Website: bh-photo
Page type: payment
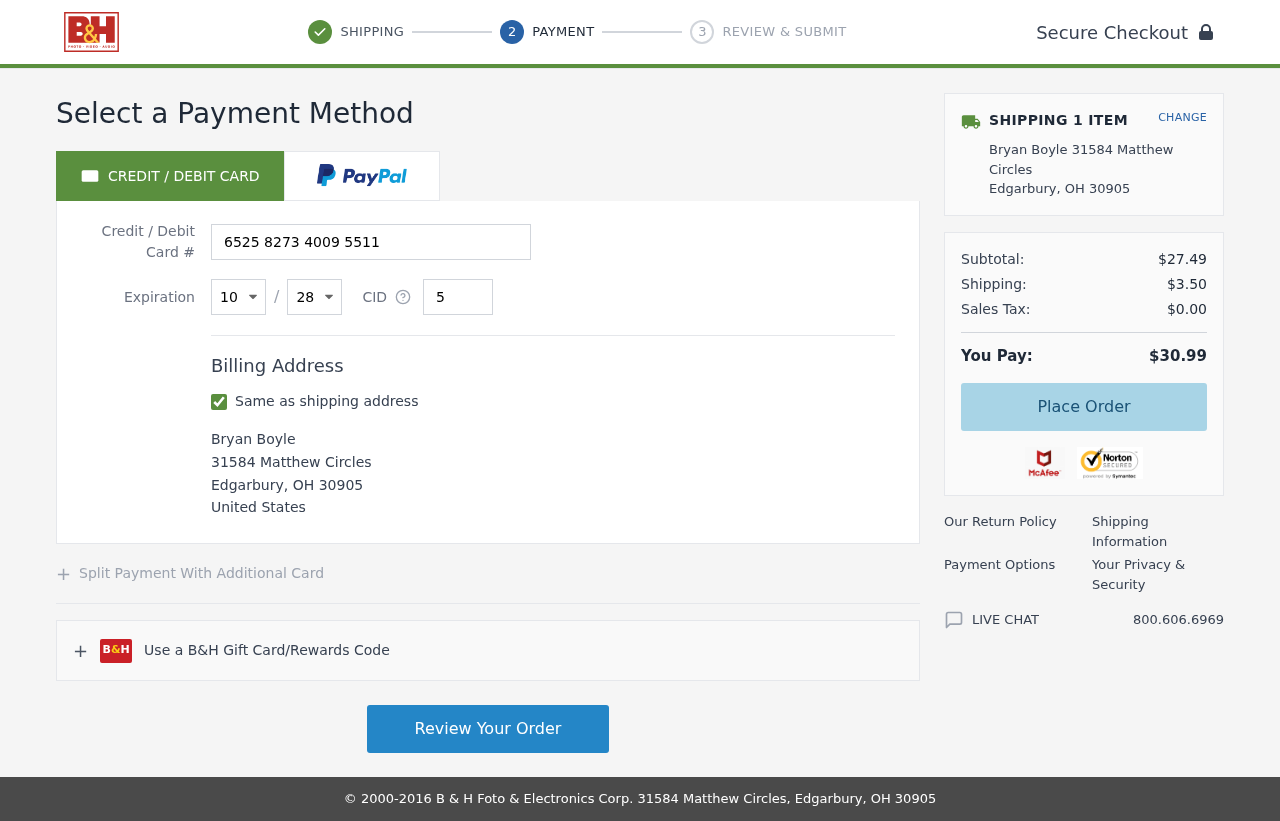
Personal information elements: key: PII_CARD_CVV
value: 509
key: PII_CARD_EXPIRY_MONTH
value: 10
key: PII_CARD_EXPIRY_YEAR
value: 28
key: PII_CARD_NUMBER
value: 6525 8273 4009 5511
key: PII_CITY
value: Edgarbury
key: PII_COUNTRY
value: United States
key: PII_FULLNAME
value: Bryan Boyle
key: PII_POSTCODE
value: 30905
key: PII_STATE_ABBR
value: OH
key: PII_STREET
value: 31584 Matthew Circles
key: PII_FULLNAME2
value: Bryan Boyle
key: PII_STREET2
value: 31584 Matthew Circles
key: PII_CITY2
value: Edgarbury
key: PII_STATE_ABBR2
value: OH
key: PII_POSTCODE2
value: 30905
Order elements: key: ORDER_NUM_ITEMS
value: SHIPPING 1 ITEM
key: ORDER_SUBTOTAL
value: $27.49
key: ORDER_SHIPPING_COST
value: $3.50
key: ORDER_TAX
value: $0.00
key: ORDER_TOTAL
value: $30.99